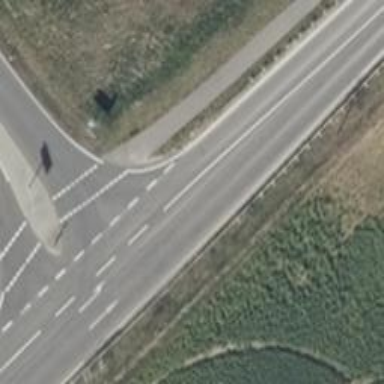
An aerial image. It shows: Secondary road with asphalt surface and embankment.